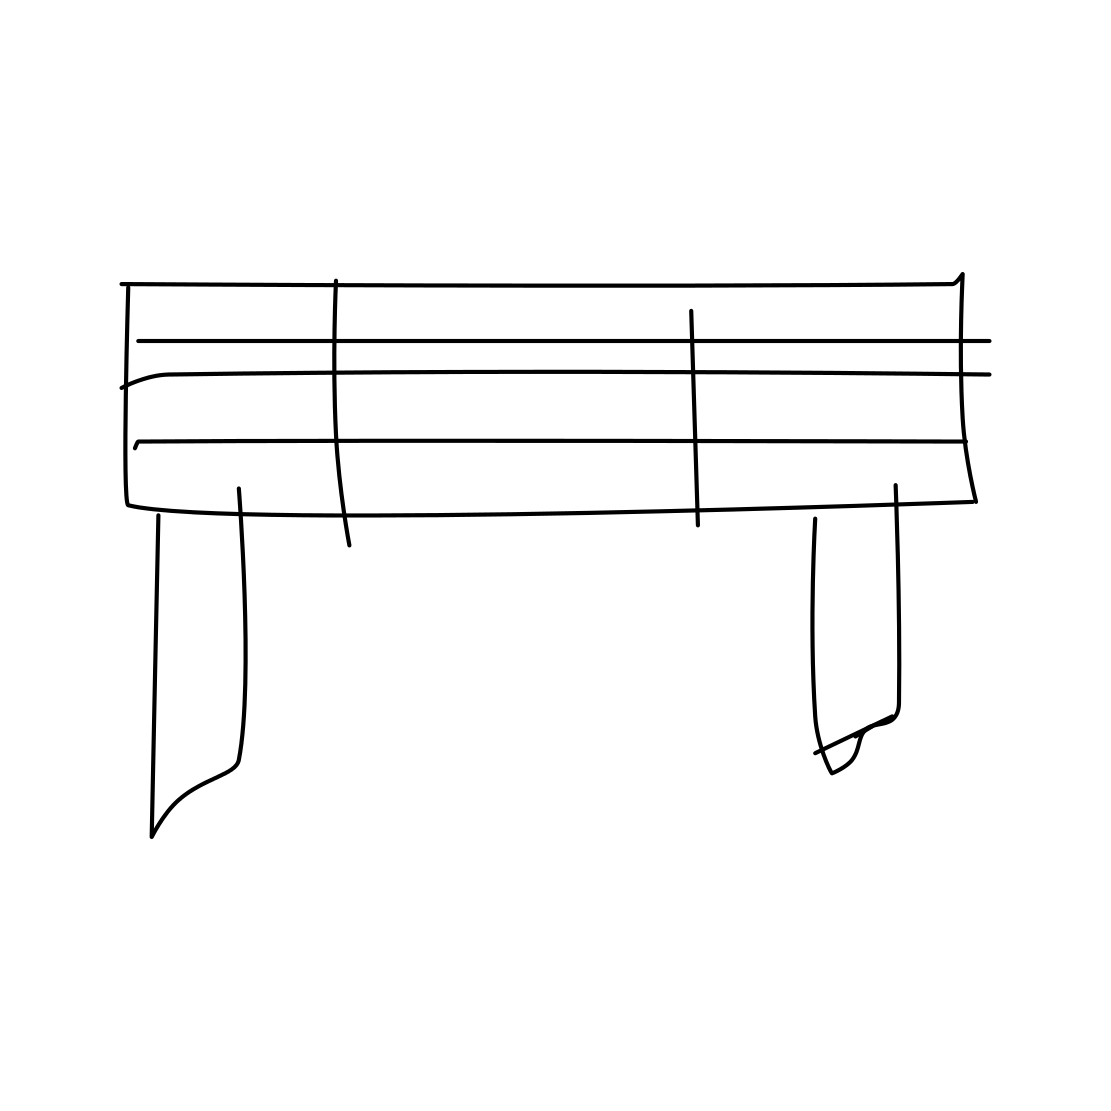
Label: bench